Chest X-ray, PA view. Patient: 50 years old, sex F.
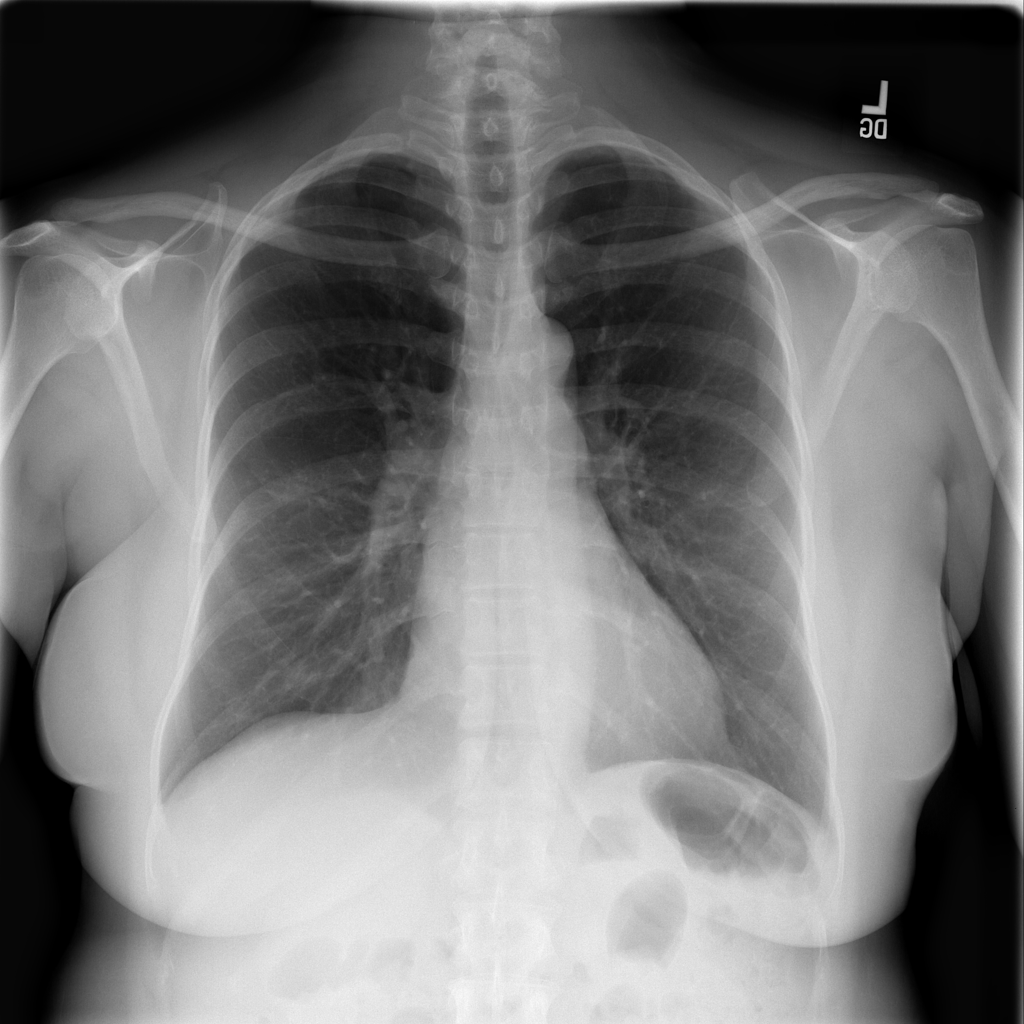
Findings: No Finding